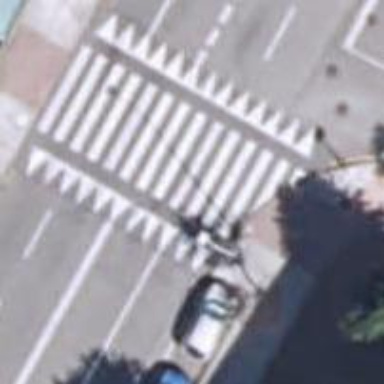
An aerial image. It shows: Marked road crossing with traffic calming table.